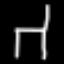
Label: chair